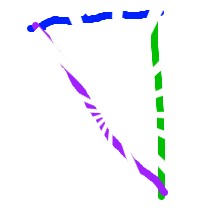
Shape: triangle